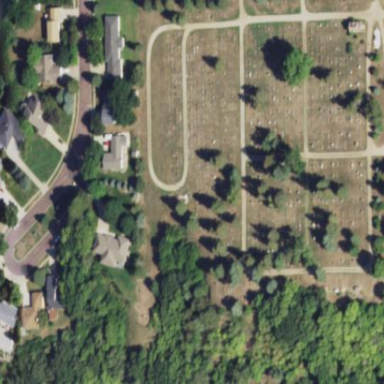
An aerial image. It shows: Cemetery.